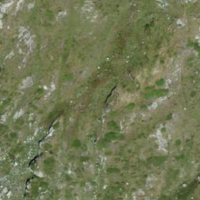
EUNIS habitat code: 26
Species observed at this site:
Saxifraga paniculata